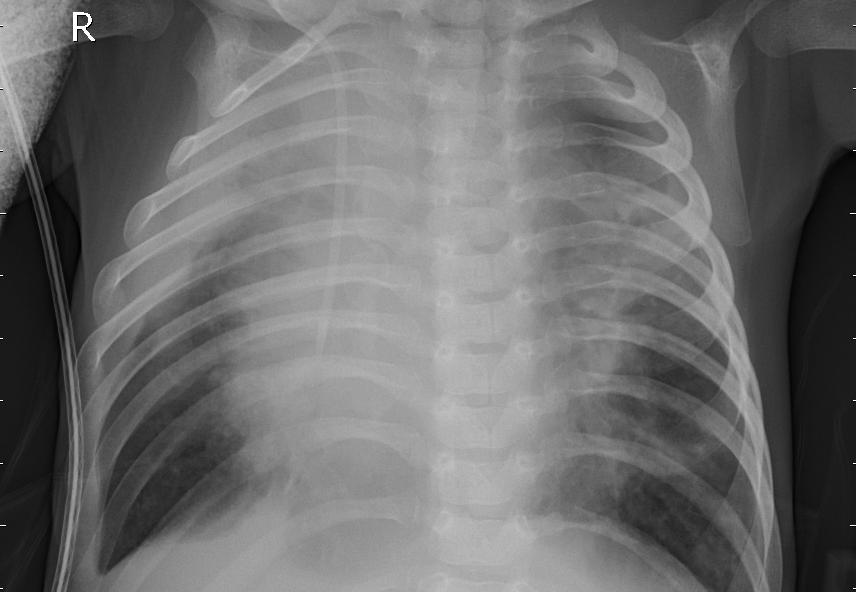
Diagnosis: PNEUMONIA